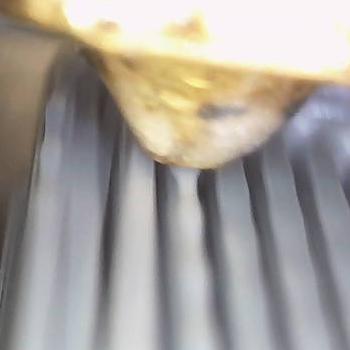
Flow rate: 33%